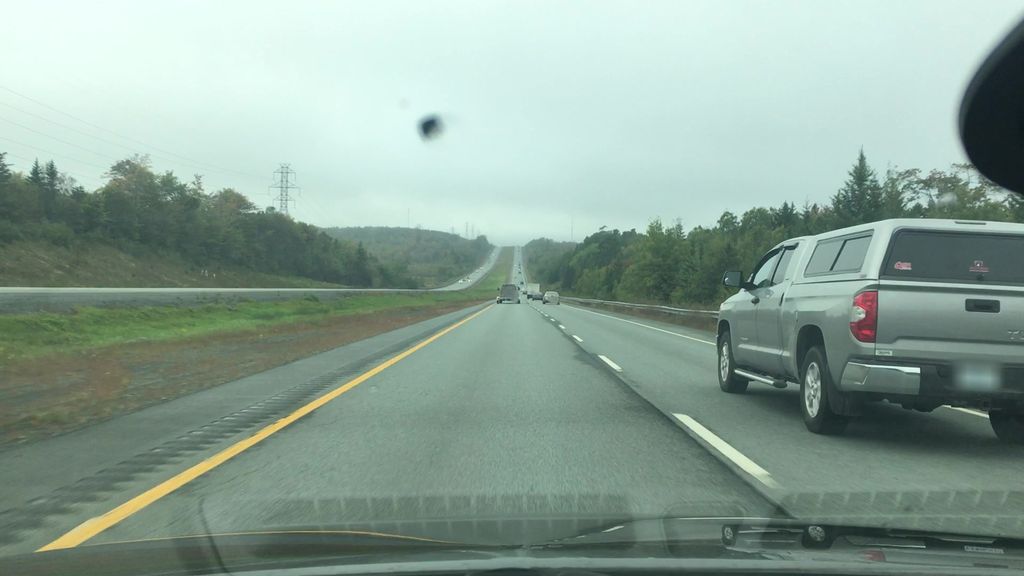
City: halifax